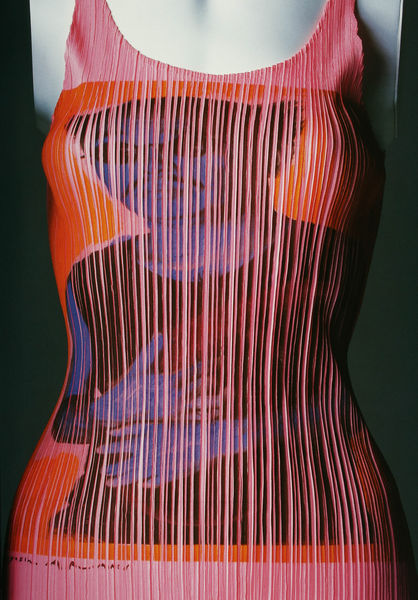
Titel: Kleid: "Pleats Please Issey Miyake Guest Artist Series No. 2: Nobuyoshi Araki on Pleats Please"
Künstler: Issey Miyake
Standort: Kyoto (Japan)
Institution: Kyoto Costume Institute
Schlagwörter: blau, dunkel, körper, mann, weiß, damen, frau, hell, orange, schwarz, rot, mode, hemd, schnurrbart, faru, kleidung, mensch, hände, portrait, stoff, stoffe, person, rosa, linien, tshirt, büste, streifen, striche, fotografie, pink, unterhemd, linie, druck, strich, puppe, senkrecht, oberteil, fäden, gerafft, schemen, shirt, sonnenbrille, top, tanktop, soff, muskelshirt, orande, trägershirt, tsirt